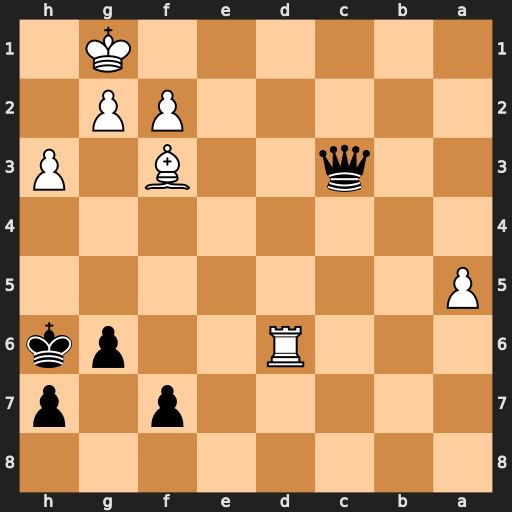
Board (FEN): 8/5p1p/3R2pk/P7/8/2q2B1P/5PP1/6K1
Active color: b
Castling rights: -
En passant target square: -
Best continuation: Qe1+ Kh2 Qe5+ g3 Qxd6